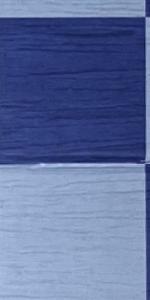
Label: Empty